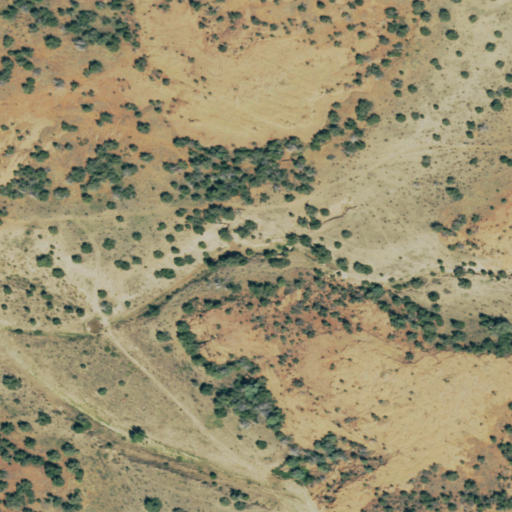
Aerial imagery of valley in Colorado named Deadman Canyon containing only shrub